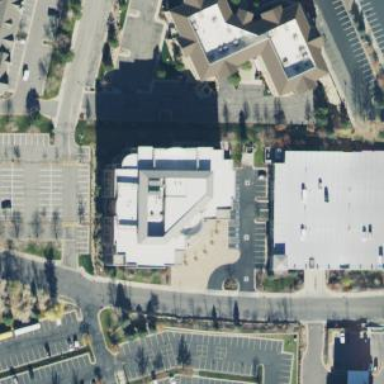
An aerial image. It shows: Building.